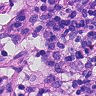
Metastatic tissue present: no